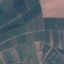
Land use / land cover class: PermanentCrop